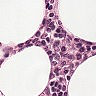
Metastatic tissue present: no